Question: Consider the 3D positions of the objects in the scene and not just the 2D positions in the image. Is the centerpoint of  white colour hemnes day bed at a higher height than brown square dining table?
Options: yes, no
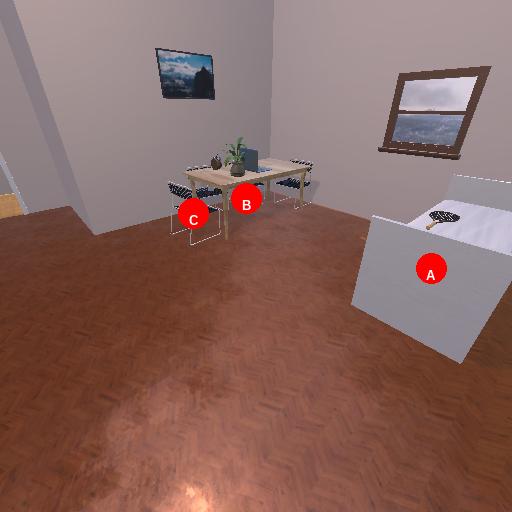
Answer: yes